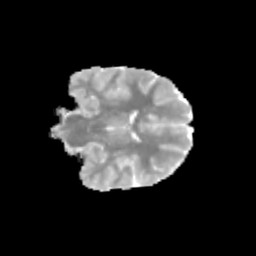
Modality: MD
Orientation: coronal
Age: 11
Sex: male
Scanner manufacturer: siemens
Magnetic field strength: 3 T
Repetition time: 3.8 s
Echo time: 0.07 s